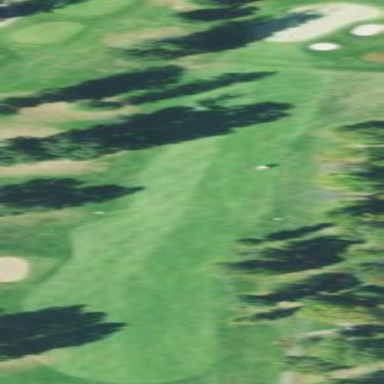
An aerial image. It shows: Golf fairway surrounded by grass.